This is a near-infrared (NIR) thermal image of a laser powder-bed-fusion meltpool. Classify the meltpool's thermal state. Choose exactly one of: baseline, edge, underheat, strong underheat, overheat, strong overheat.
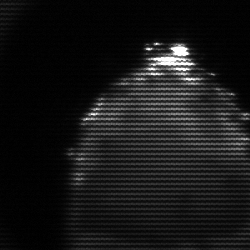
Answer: edge